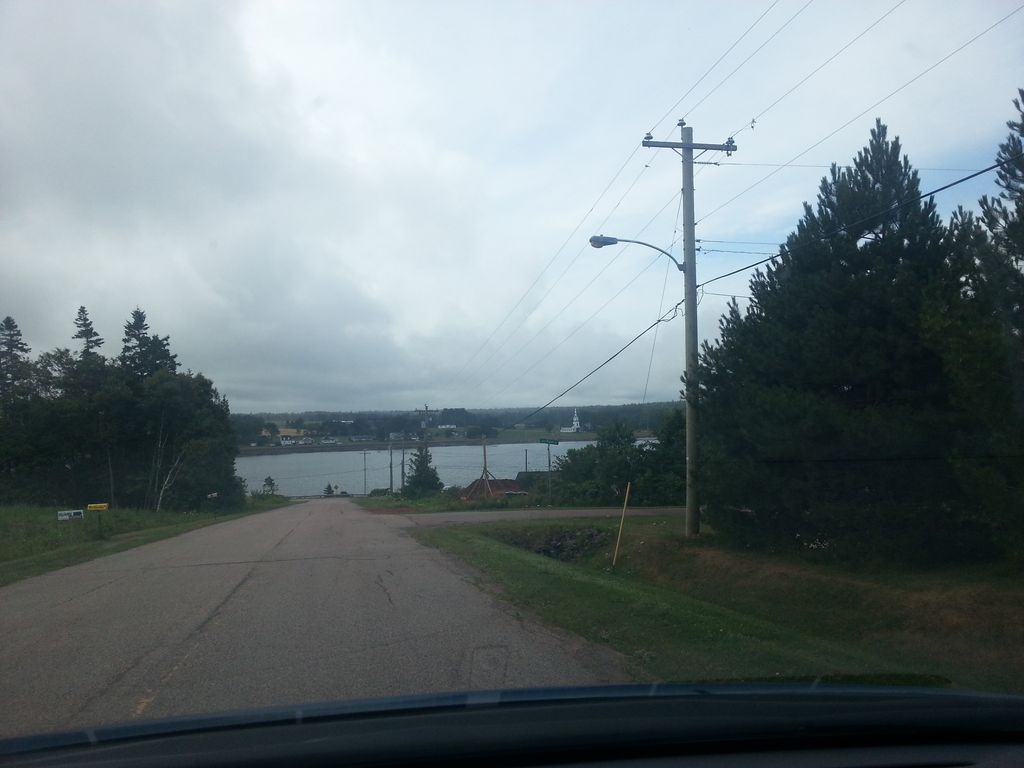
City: charlottetown